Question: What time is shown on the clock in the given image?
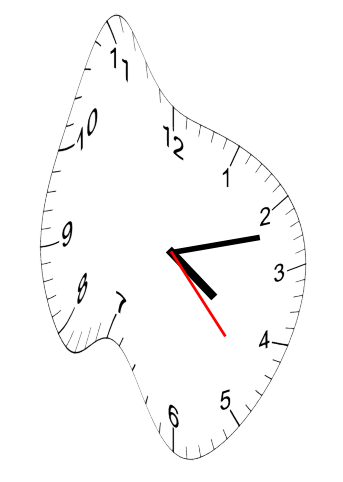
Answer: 04:12:23